Question: How can I find the pixel points in the contour? Suppose I have an Image which have 5 contours after doing 'findContours', I know we can drar the contours with 'drawContour' function, but I need to know the pixel points which forms the contour.
For example:
'''
cv::medianBlur(img1,img1,7);
Canny(src1,img1,250,350,3);
imshow("abc",img1);
vector< vector<Point> > contours;
findContours(img1, contours, CV_RETR_EXTERNAL, CV_CHAIN_APPROX_NONE);
for(int i=0;i<contours.size();i++){
cv::drawContours(src2,contours,i,Scalar(255,100,200),2);
}
'''
I did this and got this image now I want to now the pixel points forming the contour, for example '(x1,Y1)','(x2,y2)','...' how do I get those information? ,
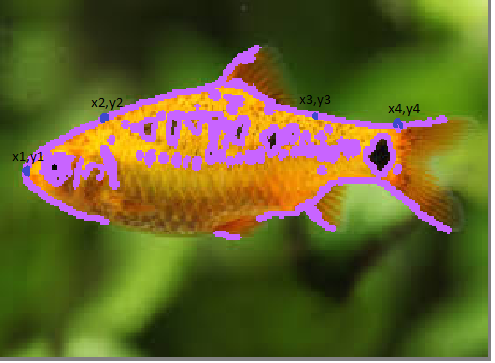
Answer: The contour is a 2D 'vector' of 'Point'. So, to access each point you can use 2 'for' loops (The code displays the x-y co-ordinates of each point with the contour IDs), as show below -
'''
for(int i = 0; i < contours.size; i++)
for(int j = 0; i < contours.size; j++)
cout << "ID = " << i << "( " << contours[i][j].x
<< " , " << contours[i][j].y << " )"<< endl;
'''
You can actually reduce the number of points in the contour by using the 'approxPolyDP' to better visualize the data. Check the documentation <URL>.